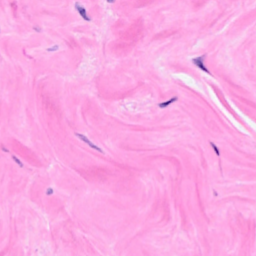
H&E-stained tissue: Breast